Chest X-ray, AP view. Patient: 34 years old, sex F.
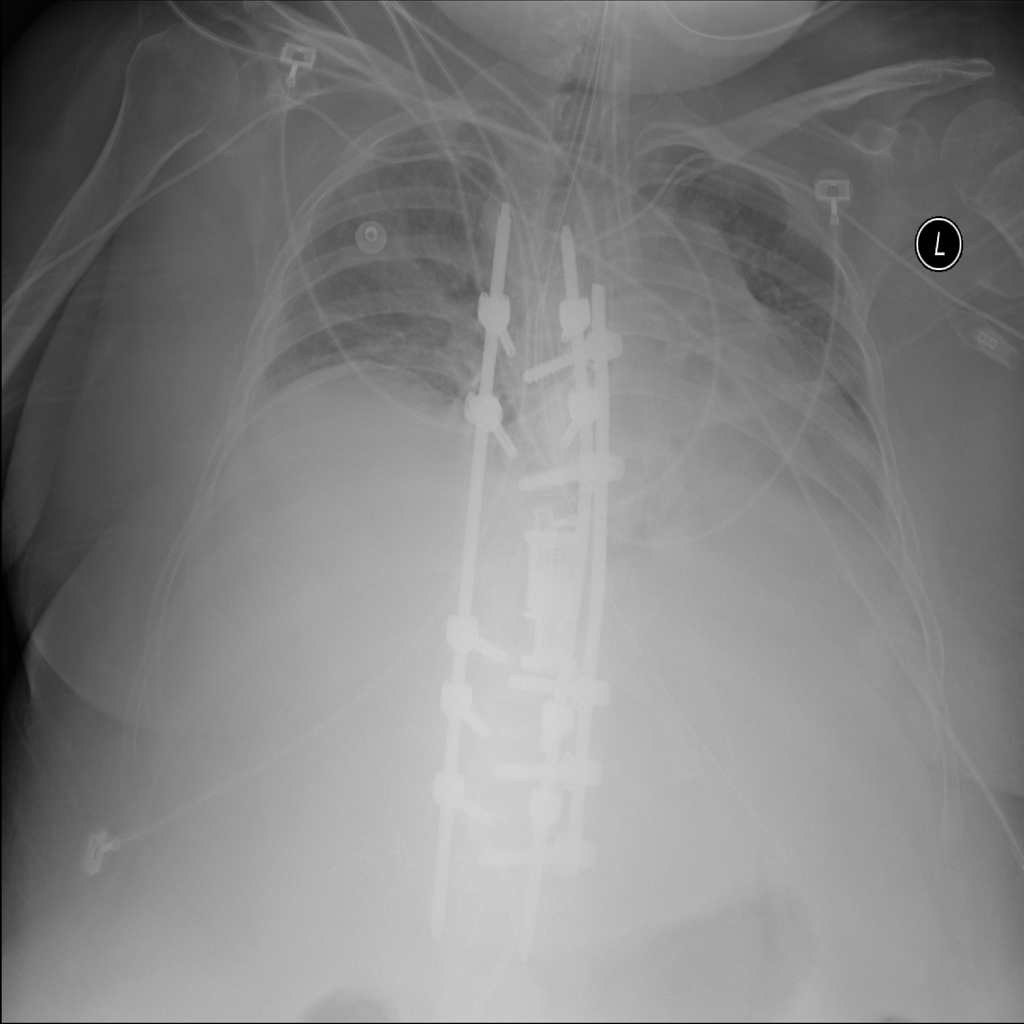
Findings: No Finding